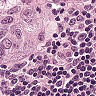
Metastatic tissue present: yes